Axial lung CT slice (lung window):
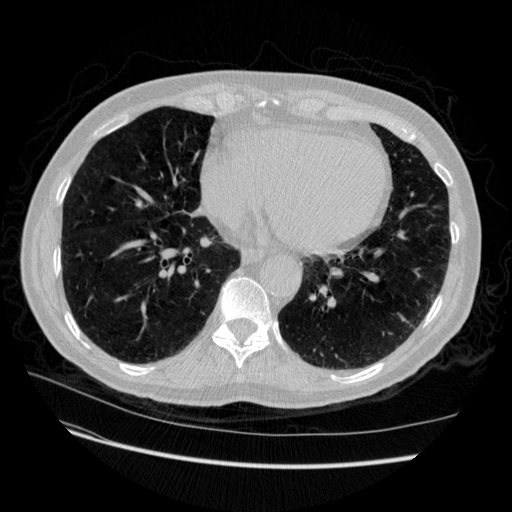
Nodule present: no